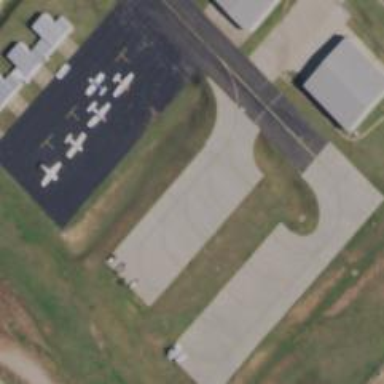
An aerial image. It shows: Image of taxiway at airport.